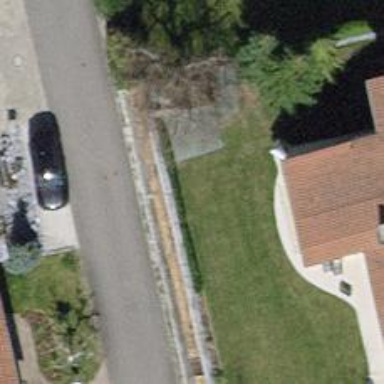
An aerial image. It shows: Urban tree adds touch of nature to the surroundings.